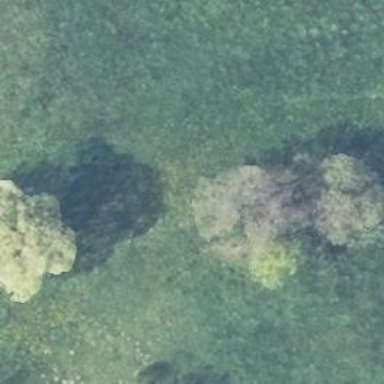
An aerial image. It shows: Row of deciduous broadleaved trees.